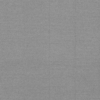
Label: dusty